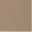
Piece: xx